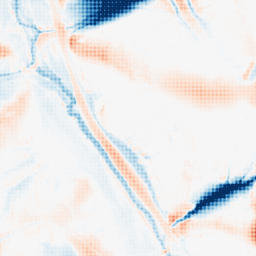
Category: morphological
Decomposition family: morphological_ellipse
Decomposition parameters: operation: average
width: 50
height: 50
Upsampling method: sinc_hamming
Upsampling parameters: scale: 8
kernel_size: 8
Upsampling scale: 8